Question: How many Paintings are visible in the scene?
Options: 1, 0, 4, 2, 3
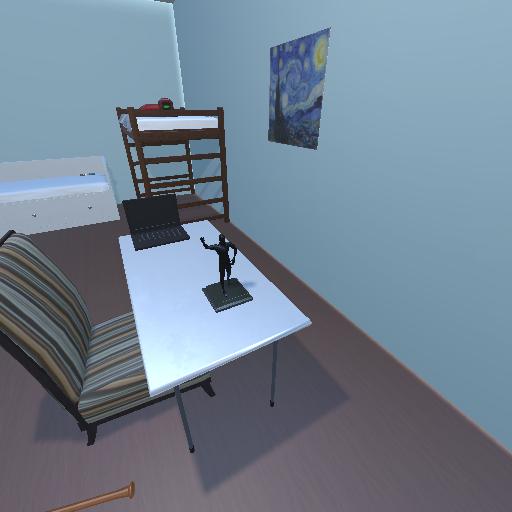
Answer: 1